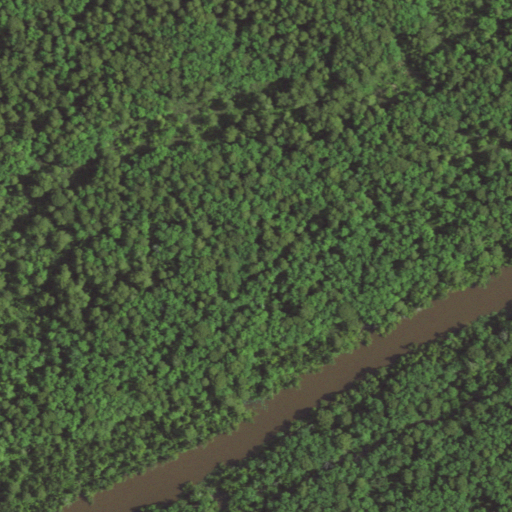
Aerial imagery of island in Louisiana named Willow Island containing only woody wetlands